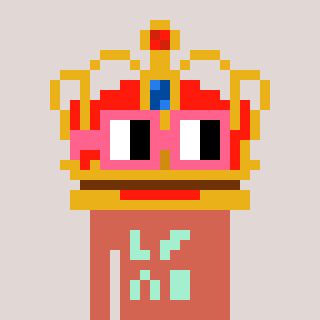
a pixel art character with square pink glasses, a crown-shaped head and a peachy-colored body on a warm background